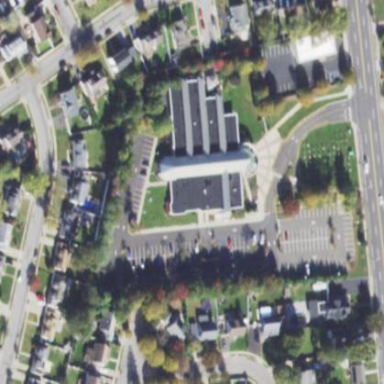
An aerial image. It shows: Community centre.